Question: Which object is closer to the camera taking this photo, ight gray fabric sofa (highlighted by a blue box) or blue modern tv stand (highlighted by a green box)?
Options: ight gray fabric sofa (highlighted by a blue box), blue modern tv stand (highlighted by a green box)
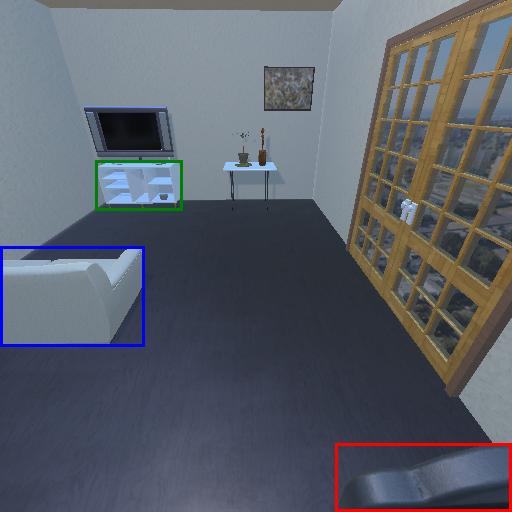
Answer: ight gray fabric sofa (highlighted by a blue box)